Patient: sex F, age 51
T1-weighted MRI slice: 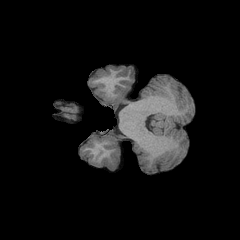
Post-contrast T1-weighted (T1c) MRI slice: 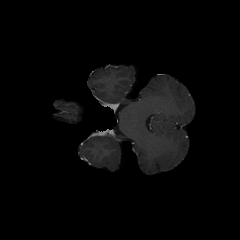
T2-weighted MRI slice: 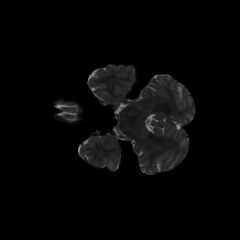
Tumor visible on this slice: yes
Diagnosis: Astrocytoma, IDH-wildtype
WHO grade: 3